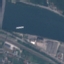
Label: River